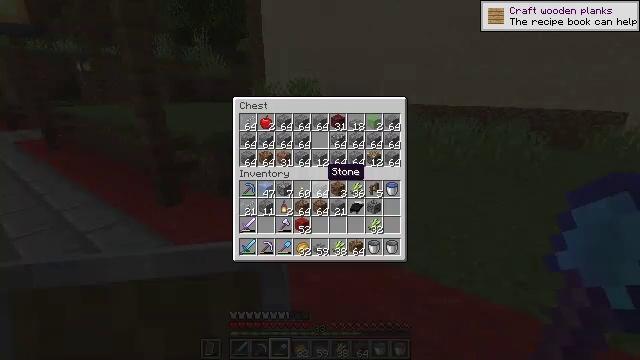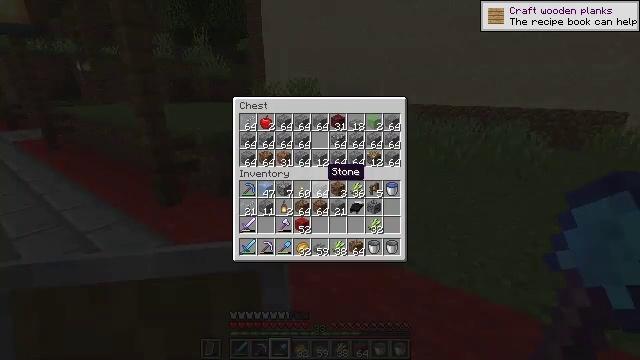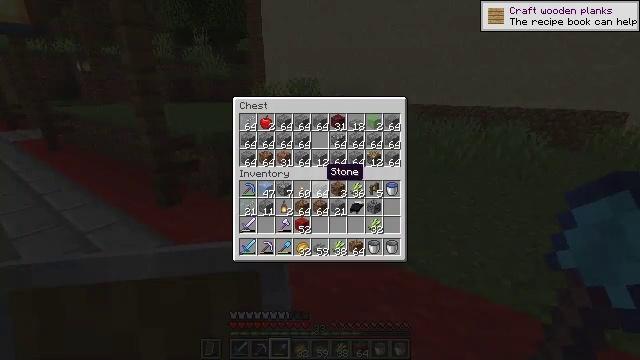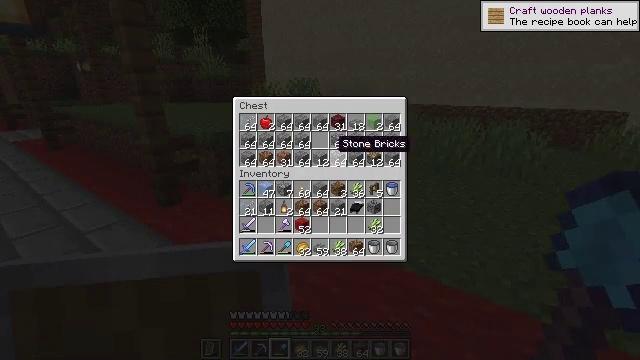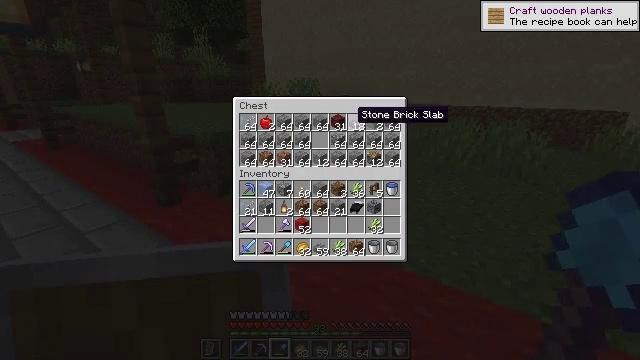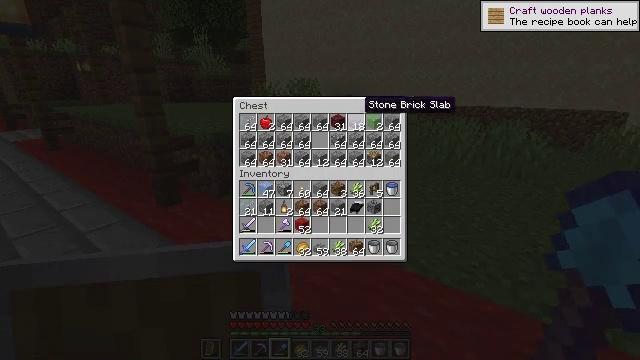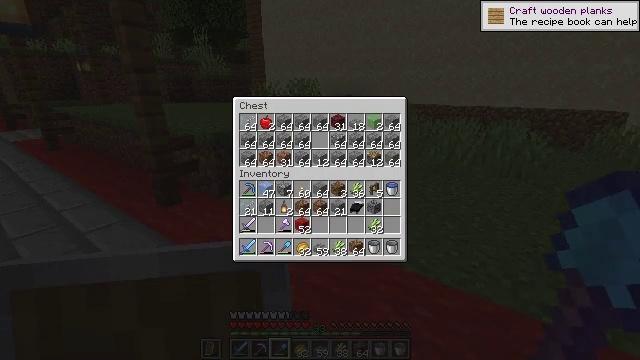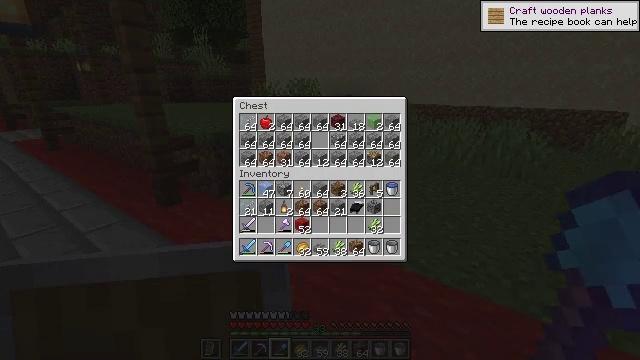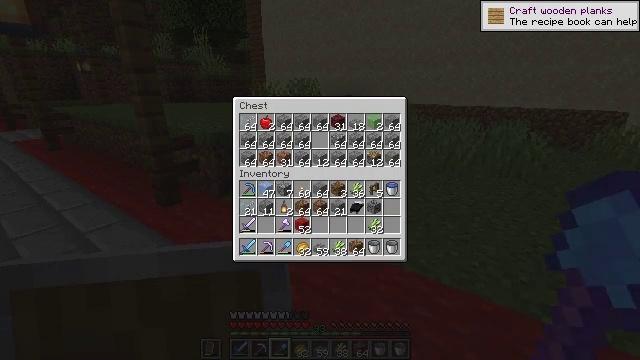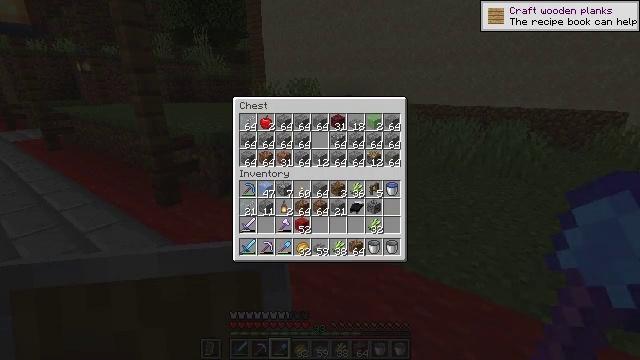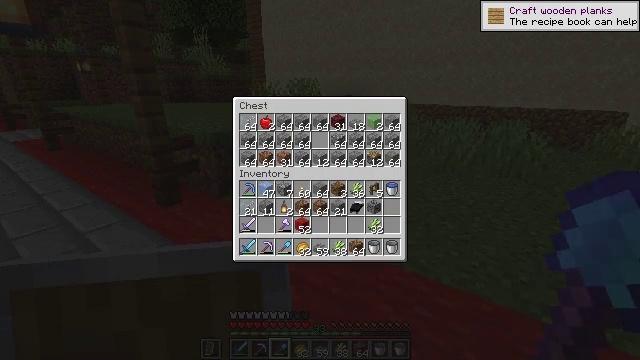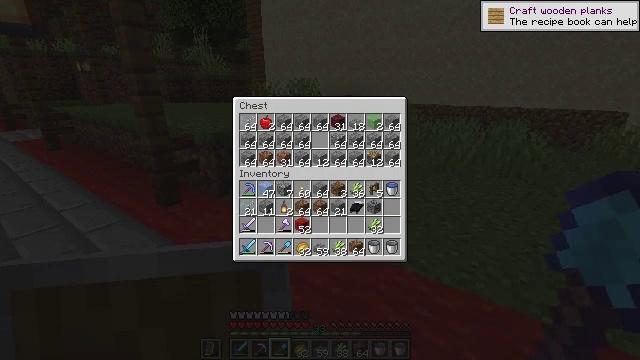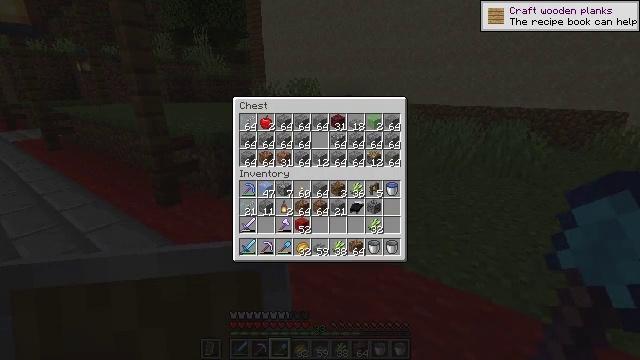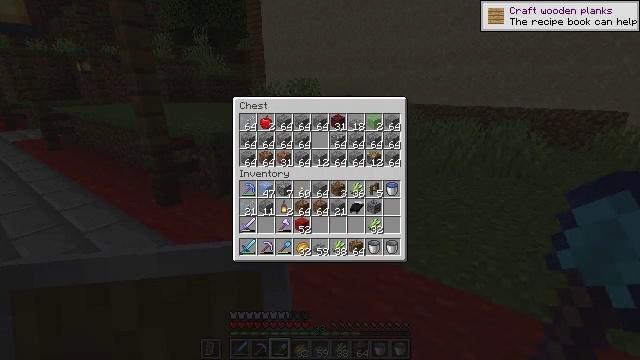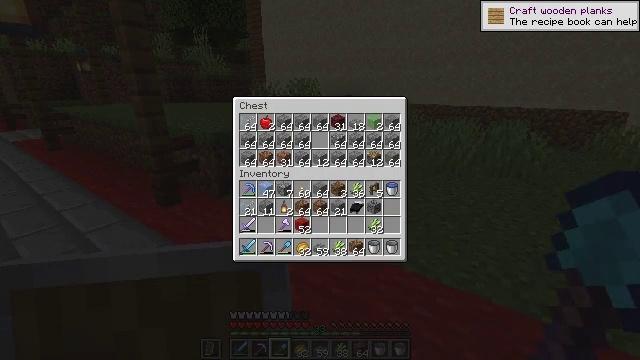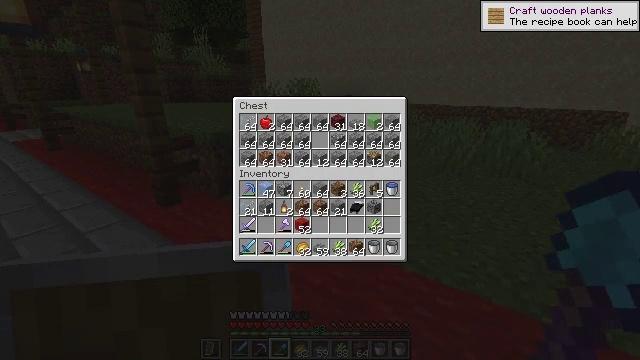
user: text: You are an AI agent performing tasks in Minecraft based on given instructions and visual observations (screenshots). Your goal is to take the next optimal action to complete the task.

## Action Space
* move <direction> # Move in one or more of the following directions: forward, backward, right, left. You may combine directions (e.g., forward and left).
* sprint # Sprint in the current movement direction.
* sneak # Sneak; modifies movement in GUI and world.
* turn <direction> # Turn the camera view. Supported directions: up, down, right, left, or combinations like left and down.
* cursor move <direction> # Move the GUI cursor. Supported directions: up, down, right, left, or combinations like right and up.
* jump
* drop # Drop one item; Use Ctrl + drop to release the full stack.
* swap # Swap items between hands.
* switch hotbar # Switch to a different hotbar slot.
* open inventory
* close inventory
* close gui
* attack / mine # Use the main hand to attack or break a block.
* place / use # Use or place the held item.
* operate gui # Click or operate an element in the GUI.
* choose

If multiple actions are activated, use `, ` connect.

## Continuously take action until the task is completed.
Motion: motion action
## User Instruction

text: Create packed ice using ice blocks in the crafting grid.
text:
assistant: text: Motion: no_op
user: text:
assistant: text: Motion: no_op
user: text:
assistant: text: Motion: cursor move right and up
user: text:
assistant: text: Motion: cursor move right and up
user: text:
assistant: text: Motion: cursor move right and up
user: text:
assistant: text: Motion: cursor move up
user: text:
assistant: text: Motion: no_op
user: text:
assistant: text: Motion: no_op
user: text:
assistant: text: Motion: no_op
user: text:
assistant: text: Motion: no_op
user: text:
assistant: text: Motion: no_op
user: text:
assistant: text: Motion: no_op
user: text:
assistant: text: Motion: no_op
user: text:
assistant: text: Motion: no_op
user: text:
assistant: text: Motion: no_op
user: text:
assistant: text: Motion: no_op
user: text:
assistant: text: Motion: no_op
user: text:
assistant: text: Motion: no_op
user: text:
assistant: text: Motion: no_op
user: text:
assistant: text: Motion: no_op
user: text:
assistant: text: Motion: no_op
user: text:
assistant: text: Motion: no_op
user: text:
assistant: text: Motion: no_op
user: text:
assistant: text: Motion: no_op
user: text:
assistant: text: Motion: no_op
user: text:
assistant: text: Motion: no_op
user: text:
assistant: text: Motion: no_op
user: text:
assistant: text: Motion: no_op
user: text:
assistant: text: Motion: no_op
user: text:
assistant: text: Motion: no_op